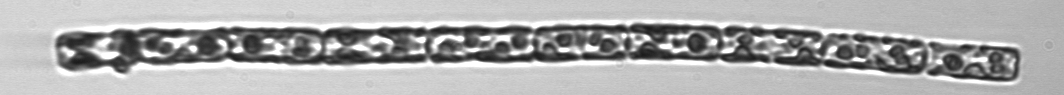
Label: Guinardia_delicatula